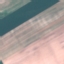
Land use / land cover: AnnualCrop